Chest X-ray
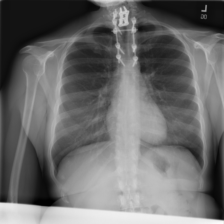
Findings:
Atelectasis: negative
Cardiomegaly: negative
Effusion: negative
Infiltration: negative
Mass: negative
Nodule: negative
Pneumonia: negative
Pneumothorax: negative
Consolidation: negative
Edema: negative
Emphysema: negative
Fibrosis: negative
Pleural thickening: negative
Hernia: negative